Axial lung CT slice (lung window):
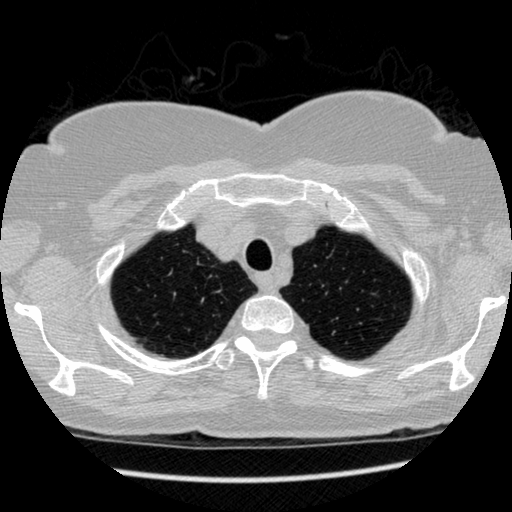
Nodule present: no